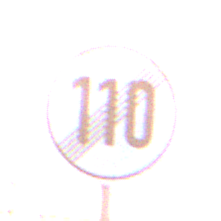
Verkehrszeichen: EndeGeschwindigkeit110
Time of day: SunriseSunset
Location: Outdoor (Urban)
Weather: Clear
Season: NotSpecified
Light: Natural